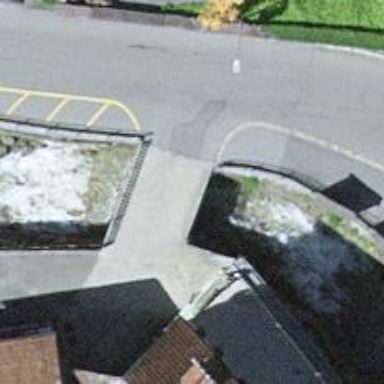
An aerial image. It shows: Concrete driveway bridge over service road.